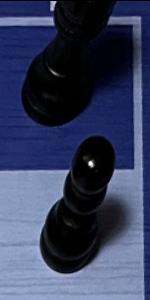
Label: Pawn_Black